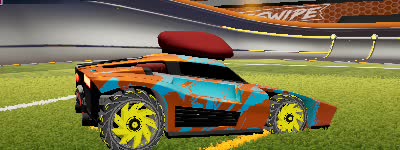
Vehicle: breakout